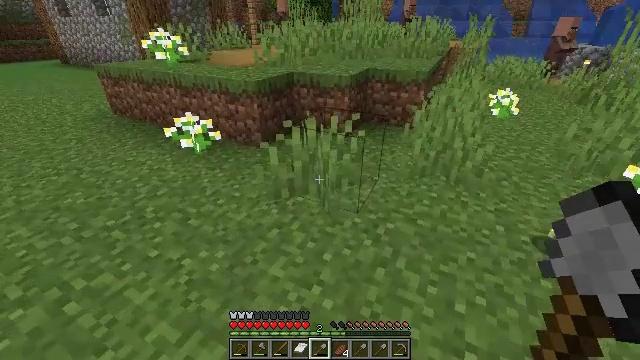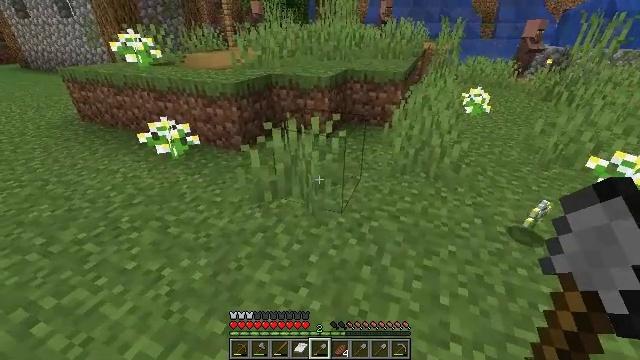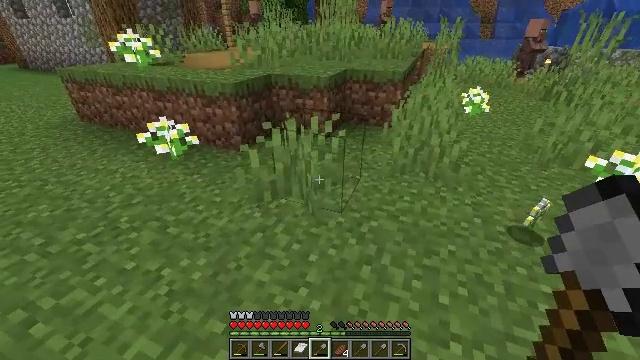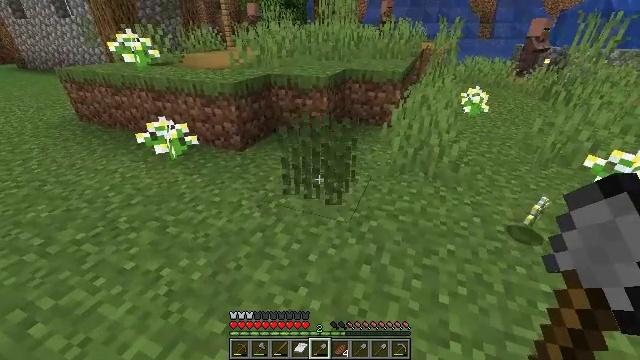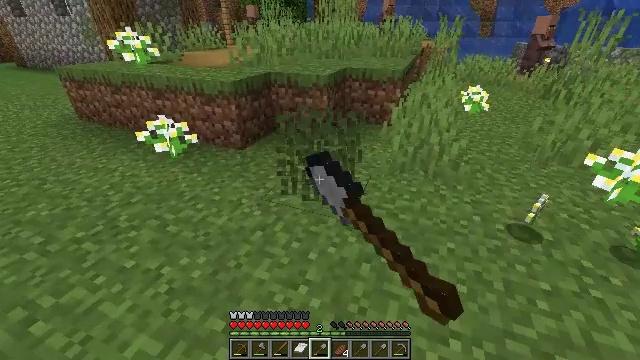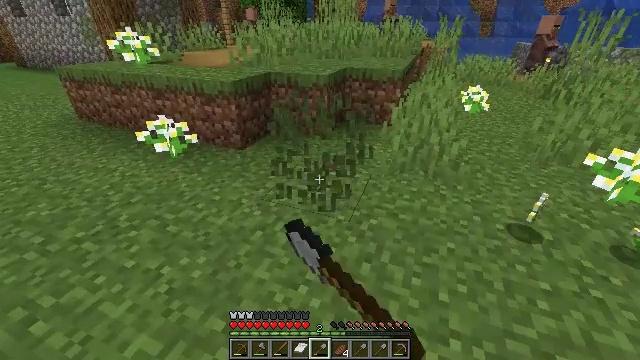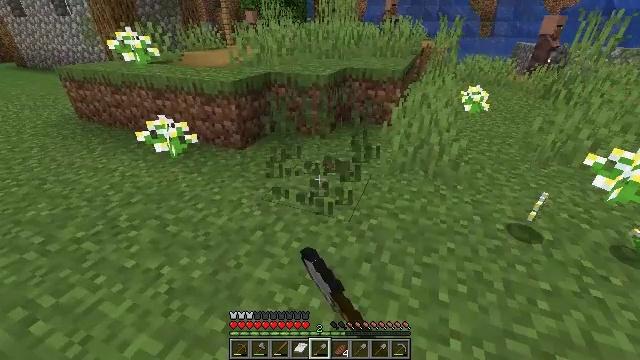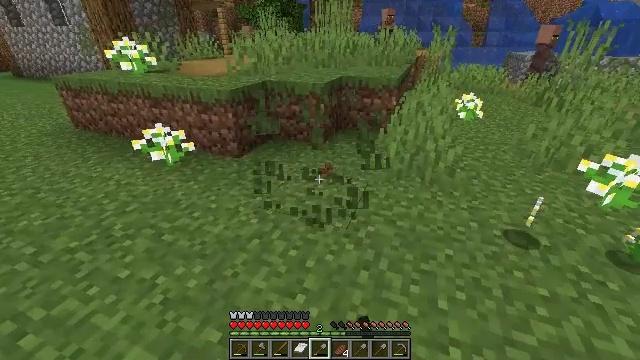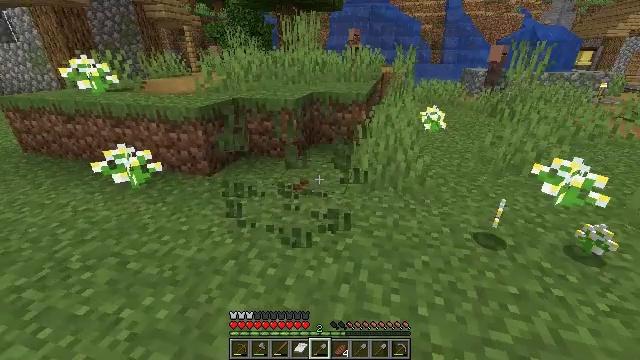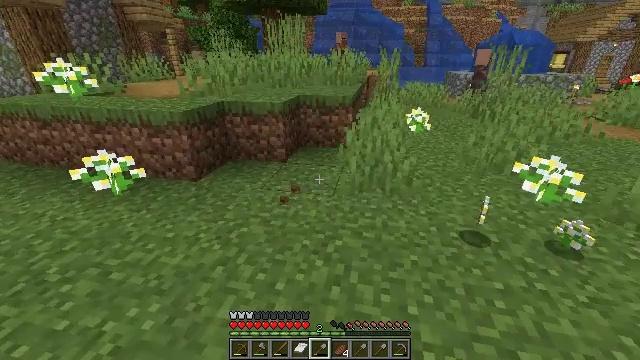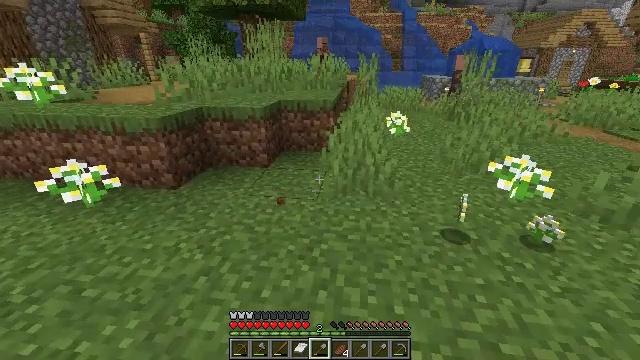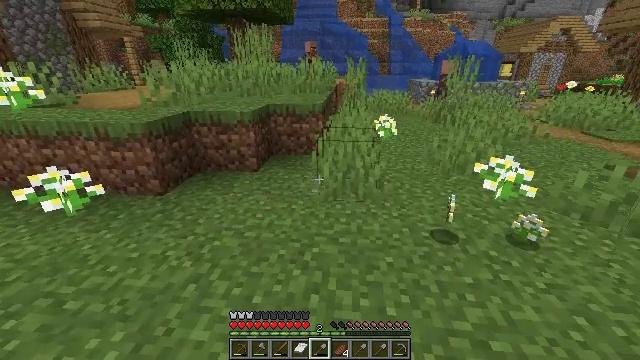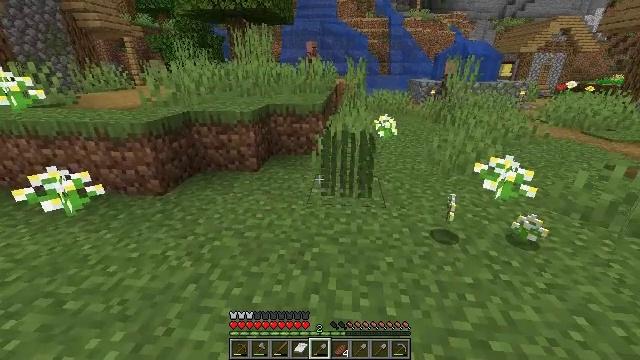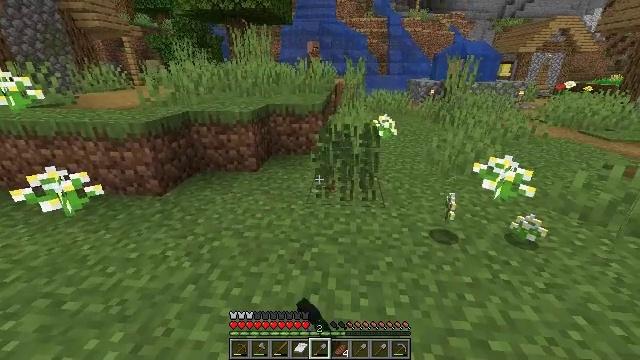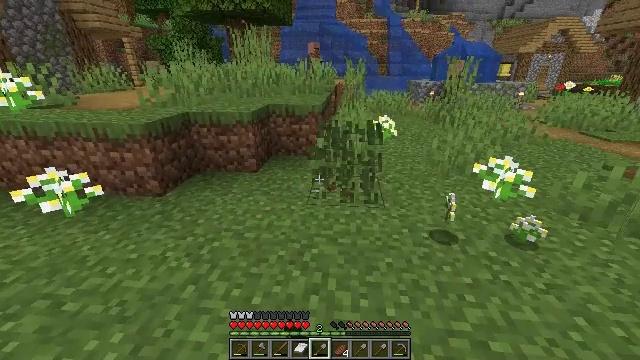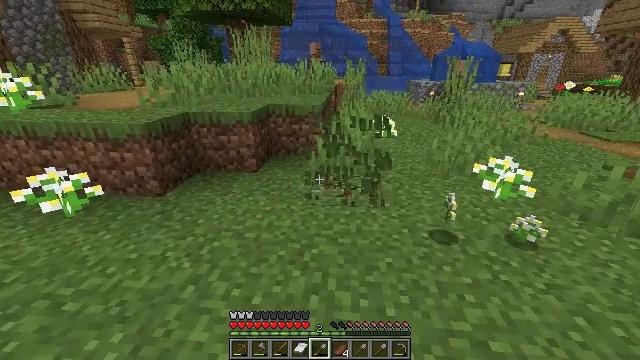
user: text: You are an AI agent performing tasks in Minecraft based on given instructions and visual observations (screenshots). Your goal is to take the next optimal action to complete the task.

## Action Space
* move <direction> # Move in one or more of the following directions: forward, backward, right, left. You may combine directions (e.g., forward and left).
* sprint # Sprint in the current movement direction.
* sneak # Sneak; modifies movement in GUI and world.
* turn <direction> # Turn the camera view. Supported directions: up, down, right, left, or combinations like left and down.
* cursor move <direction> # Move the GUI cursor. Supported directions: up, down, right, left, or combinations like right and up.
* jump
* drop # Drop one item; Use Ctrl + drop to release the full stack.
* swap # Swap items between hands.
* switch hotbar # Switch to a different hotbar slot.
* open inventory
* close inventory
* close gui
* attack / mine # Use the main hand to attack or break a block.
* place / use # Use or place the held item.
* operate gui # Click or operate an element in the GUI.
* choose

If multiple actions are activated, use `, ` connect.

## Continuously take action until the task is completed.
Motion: motion action
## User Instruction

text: Gather grass by holding the left mouse button.
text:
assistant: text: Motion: turn right
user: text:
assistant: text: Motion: no_op
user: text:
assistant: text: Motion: attack / mine
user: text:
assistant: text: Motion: attack / mine
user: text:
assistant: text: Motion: attack / mine
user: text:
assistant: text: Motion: no_op
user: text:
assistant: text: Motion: turn up
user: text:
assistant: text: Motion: turn right and up
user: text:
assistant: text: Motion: turn right
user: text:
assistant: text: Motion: turn right
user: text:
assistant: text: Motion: turn right
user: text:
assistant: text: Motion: attack / mine
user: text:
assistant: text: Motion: attack / mine
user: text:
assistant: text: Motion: attack / mine
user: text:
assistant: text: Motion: attack / mine
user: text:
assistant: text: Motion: no_op
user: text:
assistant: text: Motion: no_op
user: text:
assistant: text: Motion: no_op
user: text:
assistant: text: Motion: turn down
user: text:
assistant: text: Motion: turn down
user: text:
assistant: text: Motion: no_op
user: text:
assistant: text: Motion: turn left and up
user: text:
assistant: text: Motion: no_op
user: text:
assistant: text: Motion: no_op
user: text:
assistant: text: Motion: no_op
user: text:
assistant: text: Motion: attack / mine
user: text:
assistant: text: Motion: attack / mine
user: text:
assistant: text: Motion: attack / mine
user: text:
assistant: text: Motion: attack / mine
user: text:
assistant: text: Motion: no_op